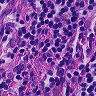
Metastatic tissue present: no